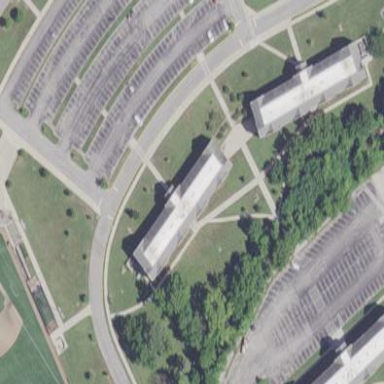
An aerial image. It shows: Dormitory building.